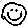
Label: smiley face